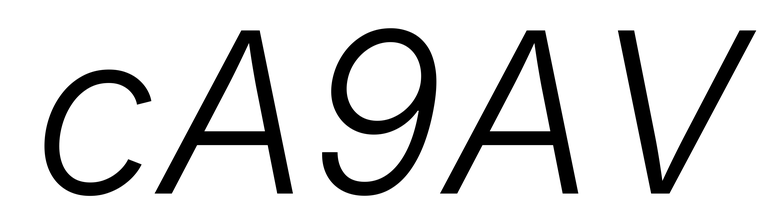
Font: Inter-Italic_Light_Italic